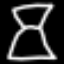
Label: hourglass